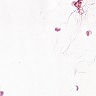
Metastatic tissue present: no